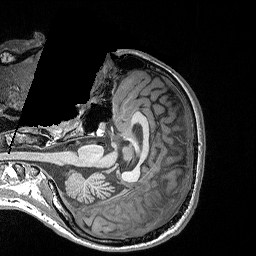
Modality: T1w
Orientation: axial
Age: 29
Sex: male